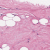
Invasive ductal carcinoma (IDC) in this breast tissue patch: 1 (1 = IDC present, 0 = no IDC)